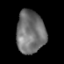
Tissue: prostate
Cell type: T cells
Senescence score: 0.7644
Nuclear area (px): 1199
Mean DAPI intensity: 113.023